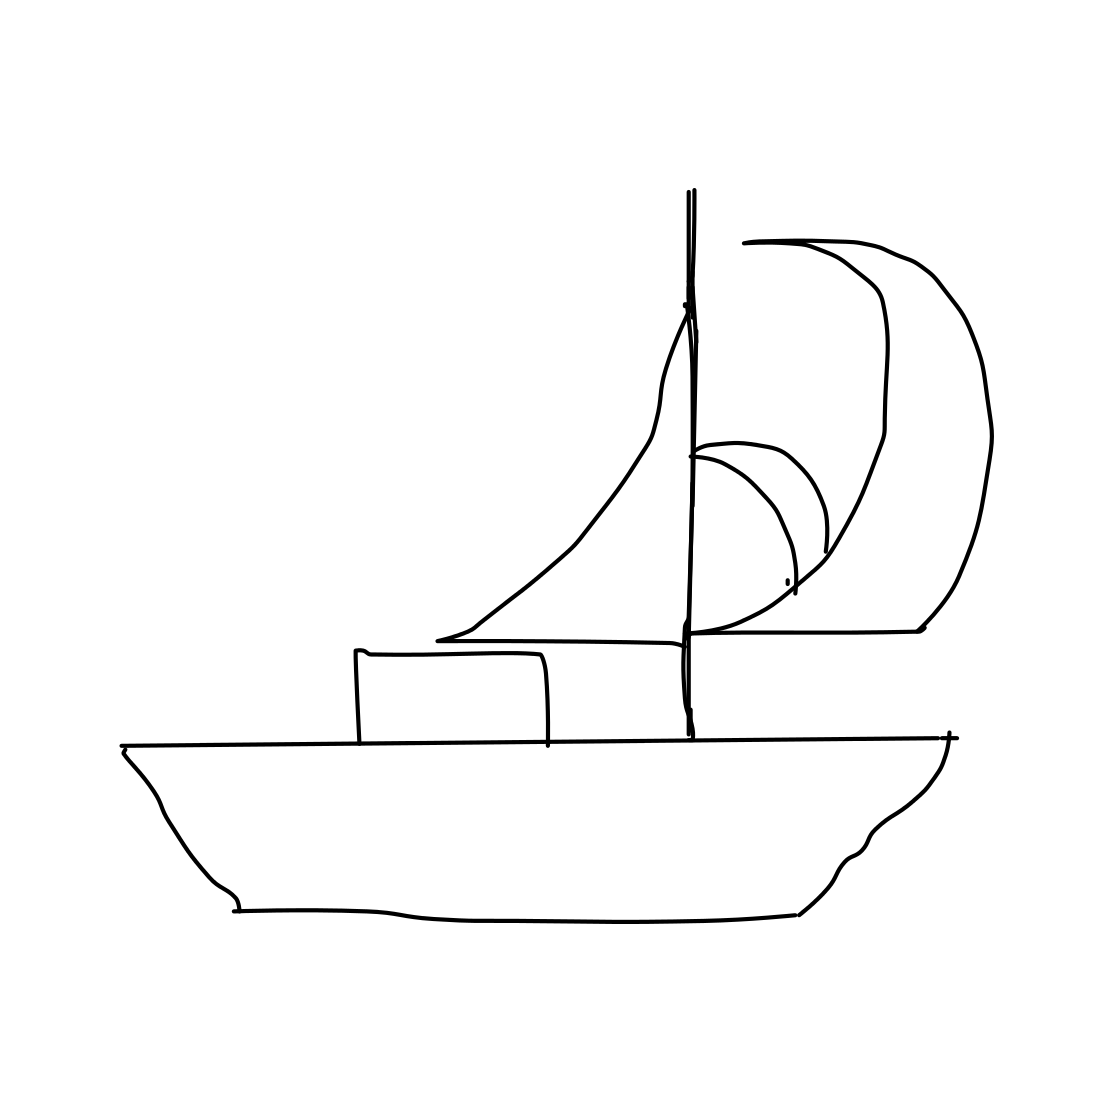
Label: sailboat